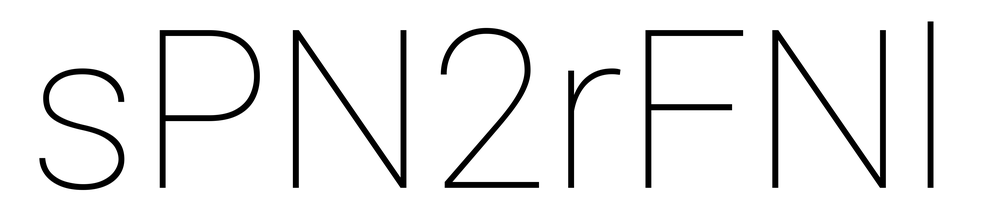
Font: Roboto_Thin